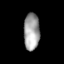
Tissue: skin
Cell type: Epithelial cells
Senescence score: 0.7517
Nuclear area (px): 571
Mean DAPI intensity: 161.827